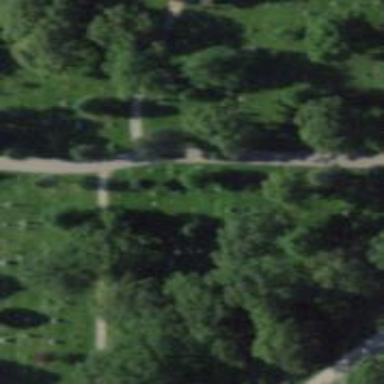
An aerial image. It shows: Driveway leading to service road.